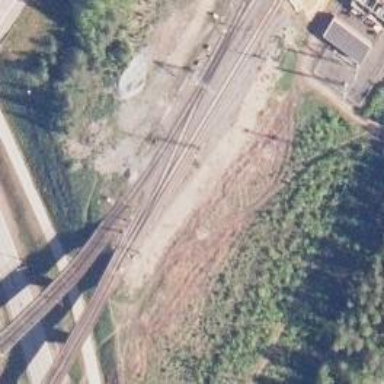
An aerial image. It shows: Railway with continuous electrified contact lines.